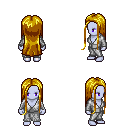
a pixel art fantasy rpg character, female body template, dark elf, purple skin, white robe, metal pants, blonde extra-long hairstyle, four views (front, back, left, right), 2x2 character sprite sheet, small pixel art, hard edges, no anti-aliasing